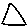
Label: triangle